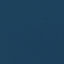
Label: SeaLake